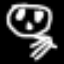
Label: frog